Chest X-ray:
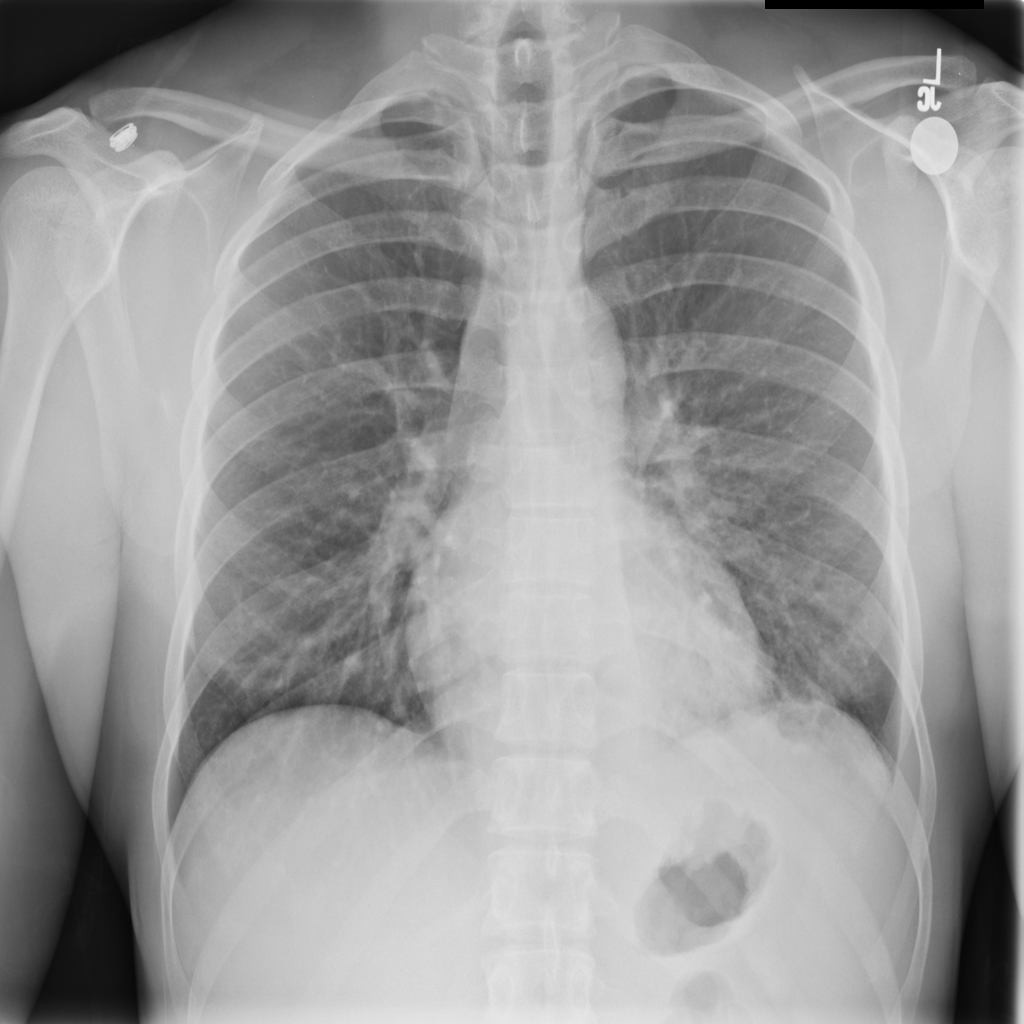
Findings: Consolidation, Effusion
No abnormal finding: no